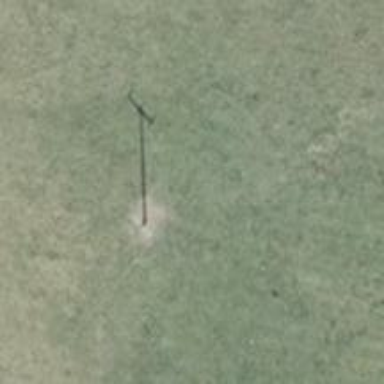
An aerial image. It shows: Minor power line.